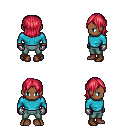
a pixel art fantasy rpg character, male body template, human, dark skin, teal long-sleeve shirt, teal pants, ruby red long bangs hairstyle, metal gloves, brown shoes, four views (front, back, left, right), 2x2 character sprite sheet, small pixel art, hard edges, no anti-aliasing